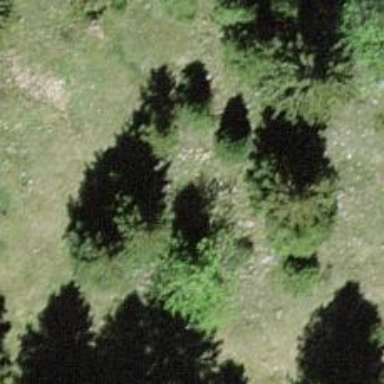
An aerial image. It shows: Needle-leaved tree in its natural environment.